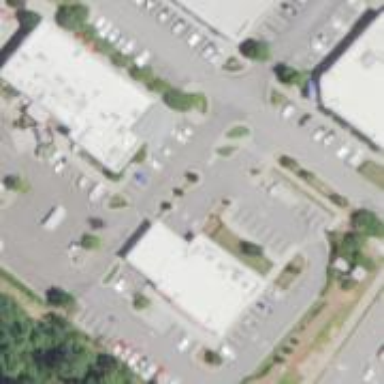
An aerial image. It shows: Retail building.